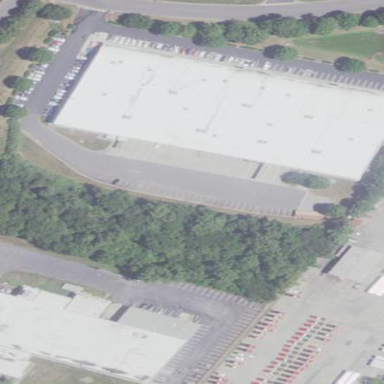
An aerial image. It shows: Industrial building.